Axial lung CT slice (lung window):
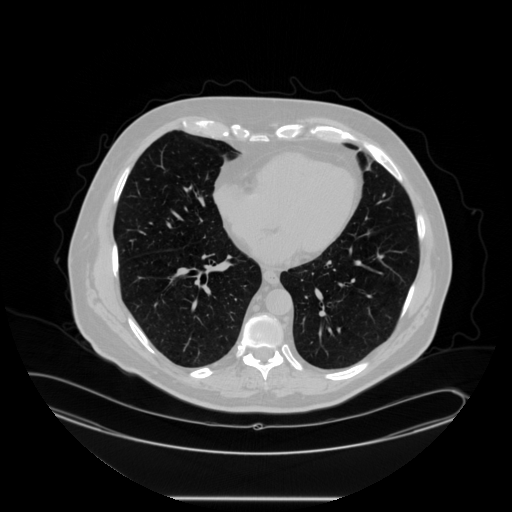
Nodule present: no